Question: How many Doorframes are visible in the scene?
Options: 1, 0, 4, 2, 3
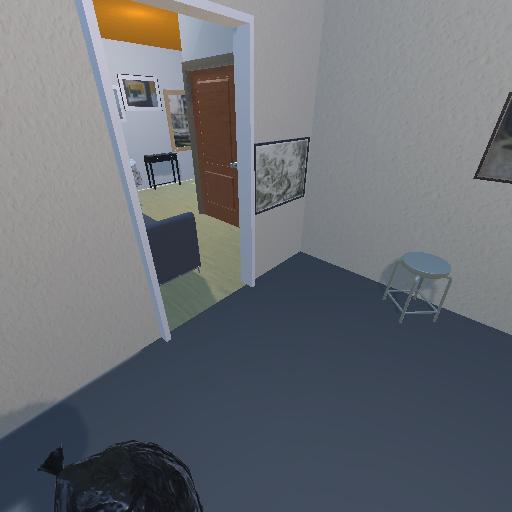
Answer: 1